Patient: sex F, age 31
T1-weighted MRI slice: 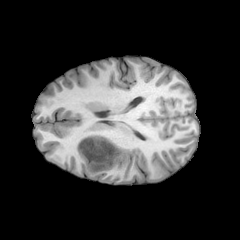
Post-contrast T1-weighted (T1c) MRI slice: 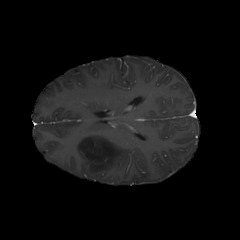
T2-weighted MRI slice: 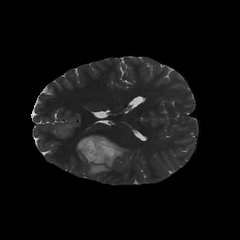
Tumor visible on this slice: yes
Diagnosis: Astrocytoma, IDH-mutant
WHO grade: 2